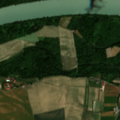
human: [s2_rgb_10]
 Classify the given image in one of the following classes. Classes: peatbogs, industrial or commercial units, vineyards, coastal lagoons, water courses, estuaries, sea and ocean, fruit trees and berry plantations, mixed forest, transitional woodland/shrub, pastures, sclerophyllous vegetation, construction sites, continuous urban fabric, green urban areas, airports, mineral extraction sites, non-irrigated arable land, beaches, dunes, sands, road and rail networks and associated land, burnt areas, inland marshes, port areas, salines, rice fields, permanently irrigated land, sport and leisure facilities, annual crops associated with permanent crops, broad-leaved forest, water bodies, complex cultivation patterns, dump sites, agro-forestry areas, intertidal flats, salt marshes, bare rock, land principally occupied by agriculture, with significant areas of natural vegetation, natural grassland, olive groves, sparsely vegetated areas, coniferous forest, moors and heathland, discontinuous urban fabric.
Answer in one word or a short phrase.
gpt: non-irrigated arable land, land principally occupied by agriculture, with significant areas of natural vegetation, broad-leaved forest, water courses